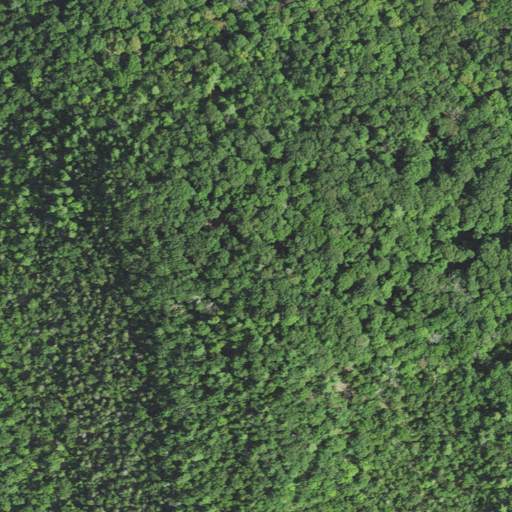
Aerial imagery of mountain in West Virginia named Cedar Knob containing deciduous forest and mixed forest